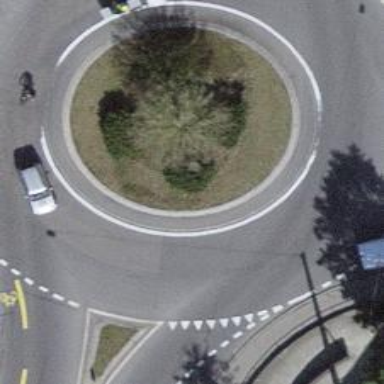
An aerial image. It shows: Secondary road with asphalt surface leading to roundabout junction.